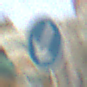
Verkehrszeichen: VorgeschriebeneVorbeifahrtLinks
Umgebung: Outdoor, Urban
Tageszeit: MorningAfternoon
Wetter: PartlyCloudy
Licht: Natural
Jahreszeit: NotSpecified
Kontrast: MediumContrast